Interaction volume radius: 10 \u00c5
Interaction volume height: 30 \u00c5
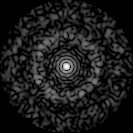
Disorder parameter: 0.8314